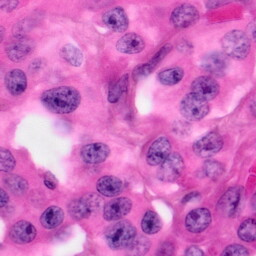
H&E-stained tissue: Pancreatic